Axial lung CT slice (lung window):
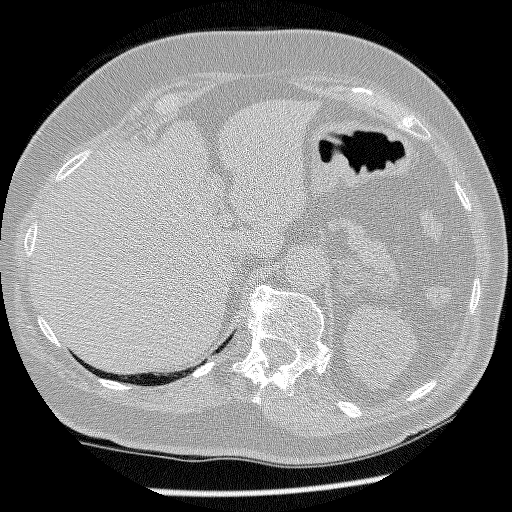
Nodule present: no